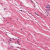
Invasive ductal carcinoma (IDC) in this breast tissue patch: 0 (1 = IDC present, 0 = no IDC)